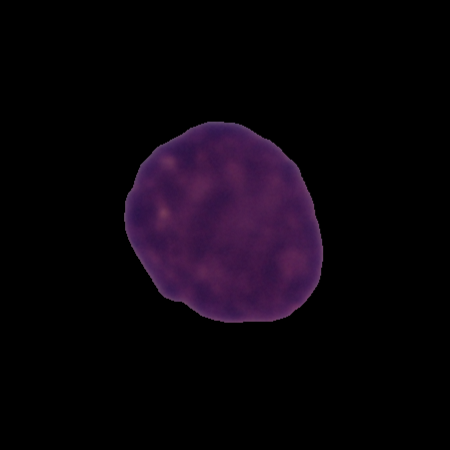
Label: healthy